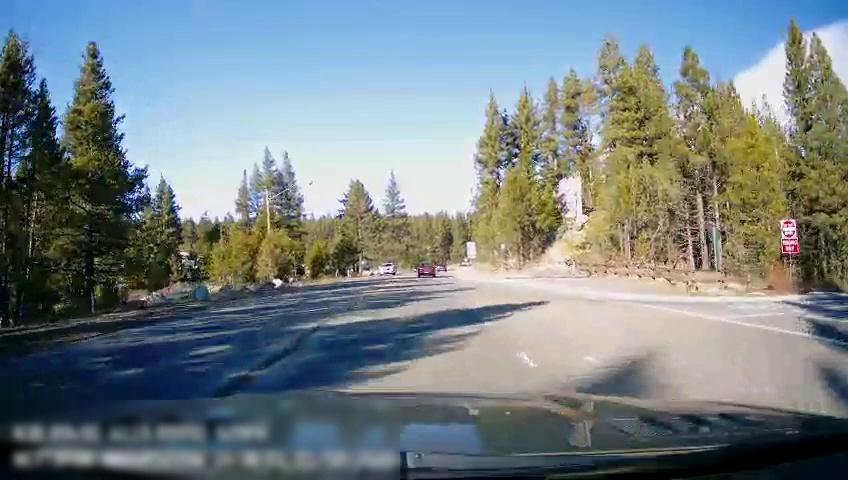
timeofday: Day
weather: Sunny
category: Drivable Space
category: Vehicles | Car
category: Vehicles | SUV
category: Lanes | Opposite Lane
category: Lanes | Current Lane
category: Lanes | Current Lane
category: Lanes | Alternate Lane
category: Traffic | Signs
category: Traffic | Signs
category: Traffic | Signs